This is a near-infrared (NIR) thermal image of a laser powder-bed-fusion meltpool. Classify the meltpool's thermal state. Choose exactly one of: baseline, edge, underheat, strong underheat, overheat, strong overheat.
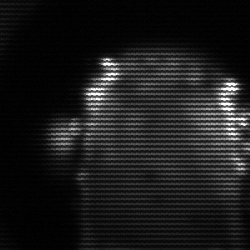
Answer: baseline